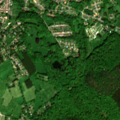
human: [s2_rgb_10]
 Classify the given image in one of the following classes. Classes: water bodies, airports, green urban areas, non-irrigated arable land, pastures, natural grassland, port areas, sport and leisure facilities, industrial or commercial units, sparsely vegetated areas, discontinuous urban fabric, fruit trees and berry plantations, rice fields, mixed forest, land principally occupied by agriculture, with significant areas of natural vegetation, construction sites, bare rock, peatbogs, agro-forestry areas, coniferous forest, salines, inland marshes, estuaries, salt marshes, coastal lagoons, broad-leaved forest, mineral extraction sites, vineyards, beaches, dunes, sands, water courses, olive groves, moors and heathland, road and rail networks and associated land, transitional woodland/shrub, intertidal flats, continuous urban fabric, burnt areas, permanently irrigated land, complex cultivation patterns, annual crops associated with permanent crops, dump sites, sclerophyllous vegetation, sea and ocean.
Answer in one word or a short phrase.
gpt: discontinuous urban fabric, complex cultivation patterns, broad-leaved forest, mixed forest